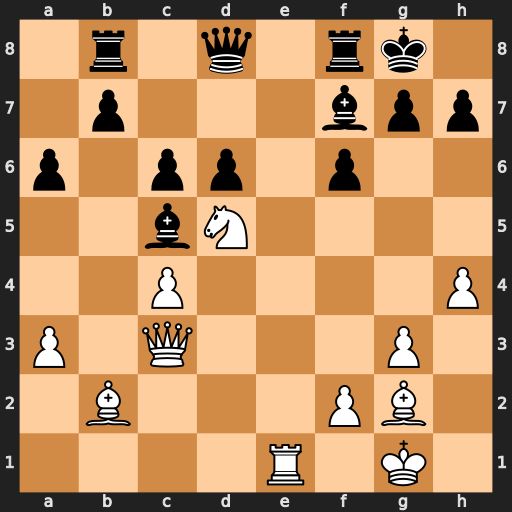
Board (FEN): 1r1q1rk1/1p3bpp/p1pp1p2/2bN4/2P4P/P1Q3P1/1B3PB1/4R1K1
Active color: w
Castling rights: -
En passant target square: -
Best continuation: Ne7+ Qxe7 Rxe7